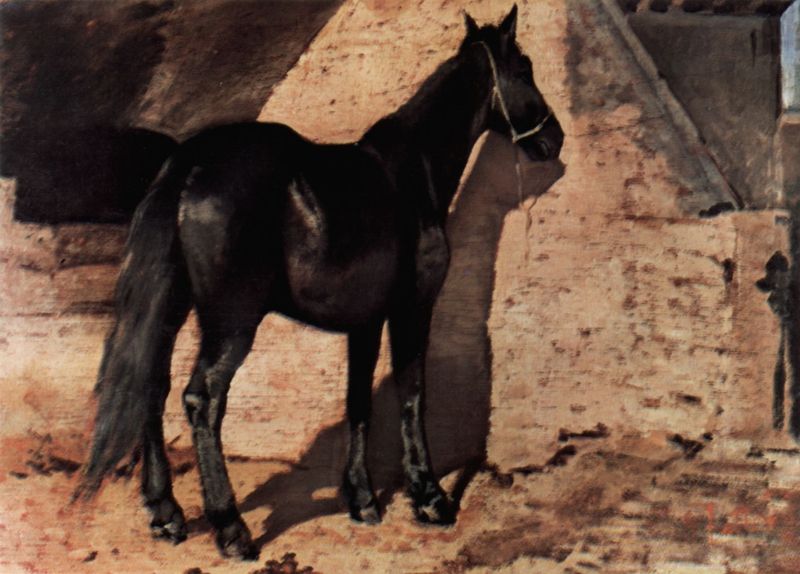
Titel: Schwarzes Pferd
Künstler: Giovanni Fattori
Standort: Milano
Institution: Collezione R. Jucker
Schlagwörter: blau, dunkel, gemälde, himmel, kopf, körper, schatten, ocker, braun, fenster, grau, licht, rücken, schwarz, weiss, dach, gebäude, haus, rot, tier, beige, wand, stein, steine, hals, öl, sonne, boden, realismus, ohren, pferd, pferde, beine, fell, huf, hufe, mähne, rappe, reiten, schwanz, schweif, zaumzeug, zügel, spanien, bein, hintern, rückenansicht, schlagschatten, leine, lehm, sonnenlicht, wüste, mauer, ziegel, hof, treppe, detail, glanz, glänzen, glänzend, balken, bauch, warten, foto, ruine, tageslicht, hinten, popo, baun, hufen, ziegeln, schattenwurf, sandstein, mauern, nüstern, stall, halfter, rappen, pyramide, gaul, lichtschein, schwar, hengst, hinterteil, angebunden, agypten, stehe, führstrick, trannwand, 19. jahrhundert, die darstellung ist verzerrrt, sorry, sieht aus wie eine gegerbe kuhhaut, gegerebte, gegerbte, pppoferd, schwief